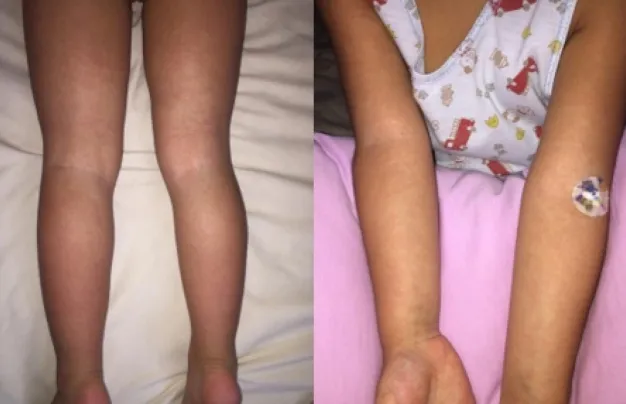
Extensive maculopapular rash on both upper and lower limbs.
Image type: medical_photograph (skin_photograph)